Question: I am working on one view controller which has three static screens which i m going to show to user for first time when he installs the app, for next time forever i will show him main functional view.
Problem is
When i have created viewController class i never selected xib option.
Now i have added two xib's (iPhone and iPad) in project.First i deleted the present view from it then I have created three static views in each which contains some label and one button in each..
I want to add those views in my view controller's view. and i want to add targets for buttons in those view.
I am unable to reference outlets in my class for all three views
and can't add target for buttons in my viewController.
How can i do that??
Please help......

Solved it..:)
Problem was when i have added new xib file to project.i deleted the present view controller view from xib...thats why xib was unable to find any of the projects view controllers in custom class drop down
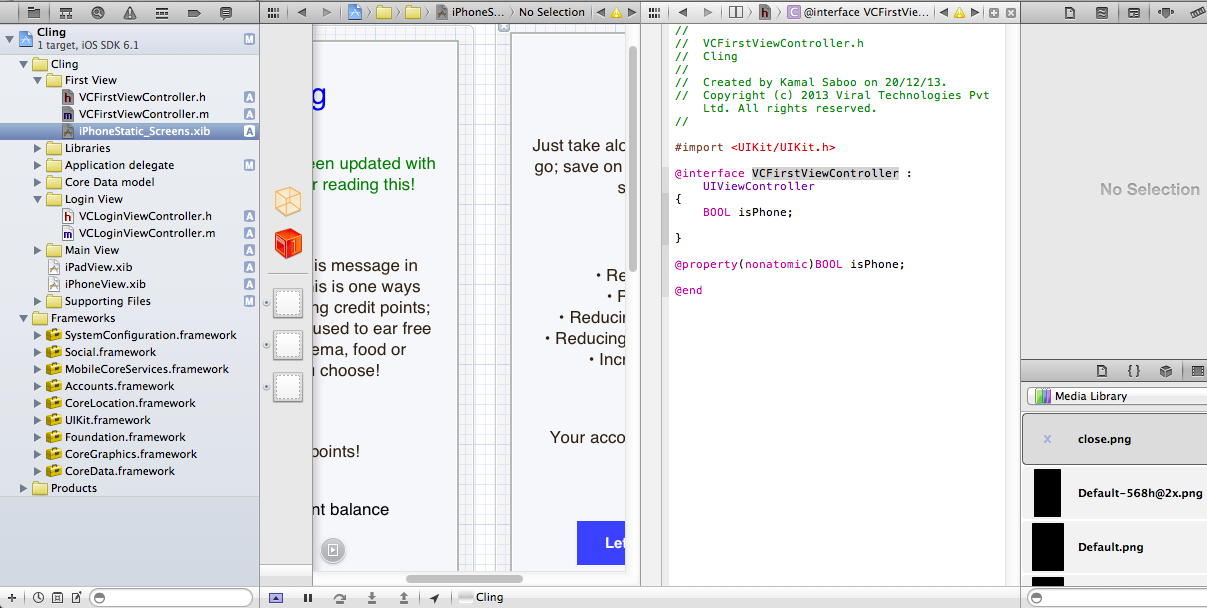
Answer: When you click on the File's owner on the left while the XIB is opened:

Select the the third icon on the far right, and make sure the correct class is selected under Custom class, the green textfield: